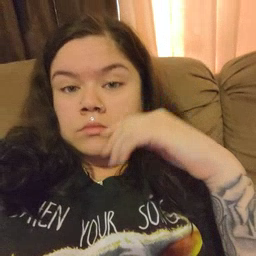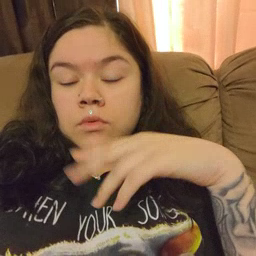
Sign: morning